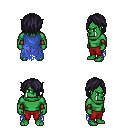
a pixel art fantasy rpg character, male body template, orc, green skin, blue tattered cape, red pants, raven bangs hairstyle, leather bracers, four views (front, back, left, right), 2x2 character sprite sheet, small pixel art, hard edges, no anti-aliasing